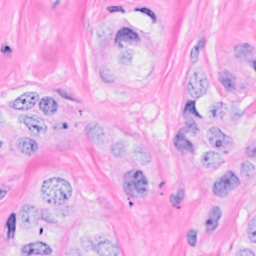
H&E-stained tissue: Breast